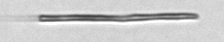
Label: fiber